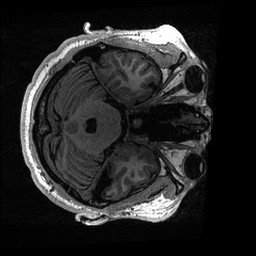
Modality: T1w
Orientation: axial
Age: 18
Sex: male
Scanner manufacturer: ge
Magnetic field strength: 3 T
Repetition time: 0.006952 s
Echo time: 0.00292 s